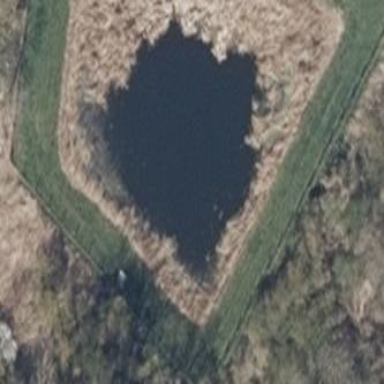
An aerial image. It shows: Pond surrounded by natural water.